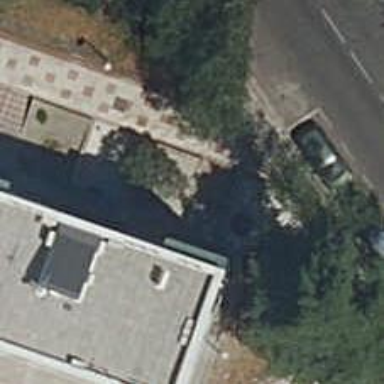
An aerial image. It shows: Steps with paved surface.